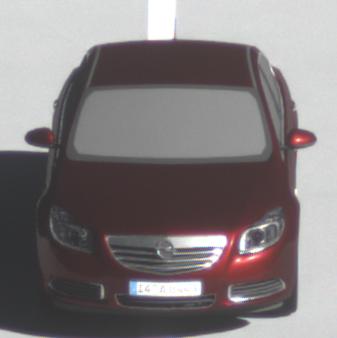
Make: Opel
Model: Insignia 1.6
Detailed model: Insignia (A) Notch Back
Model produced from: 2008/11
Model produced until: 2008/12
Doors: 4
Color: red
Road condition: dry road
Daytime: morning or afternoon
Contrast: high contrast